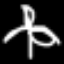
Label: palm tree